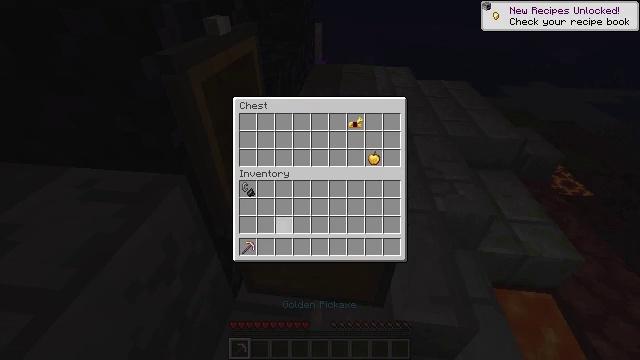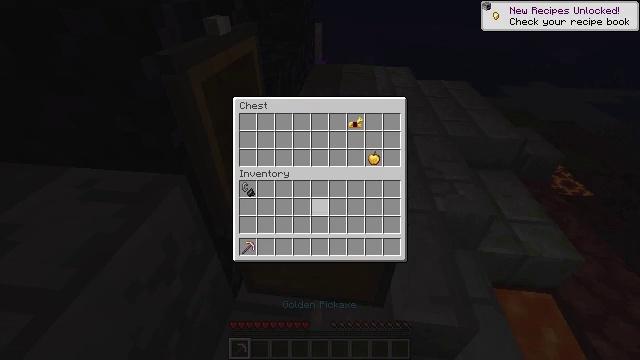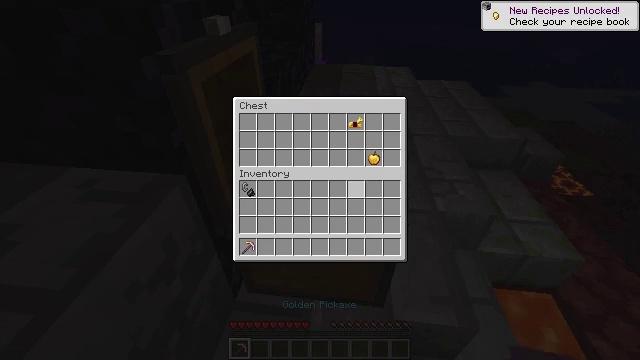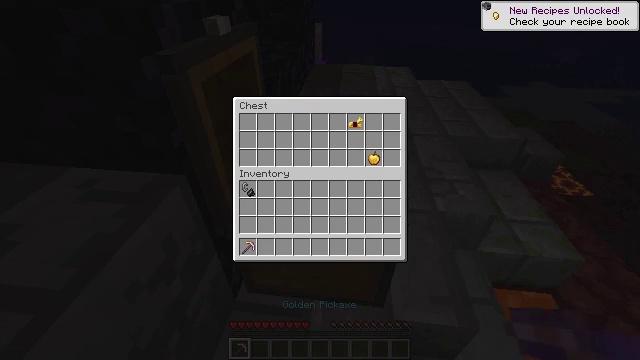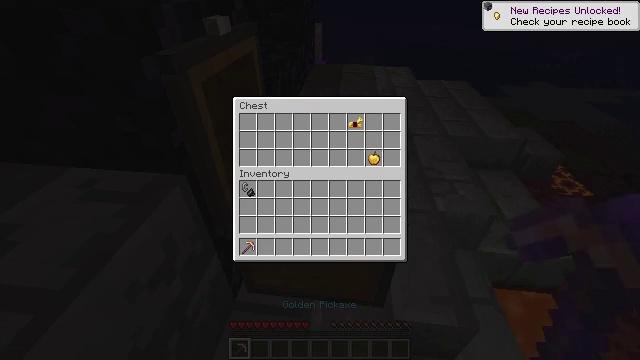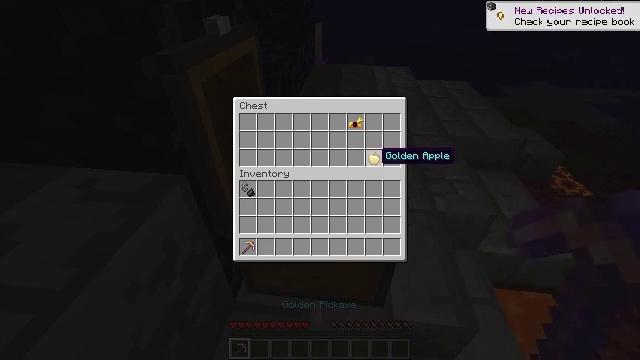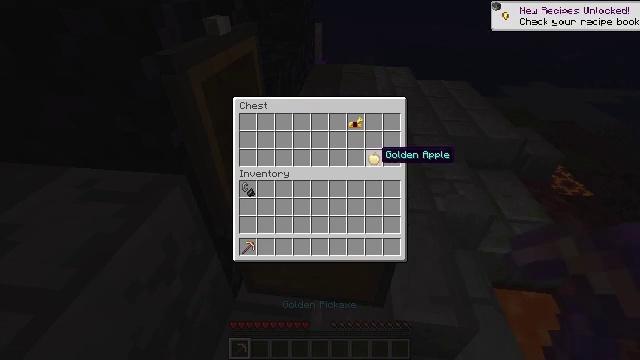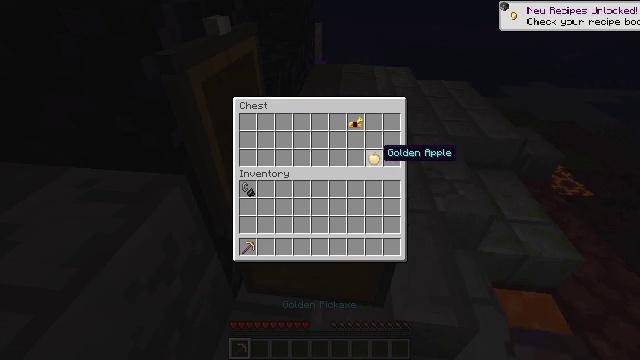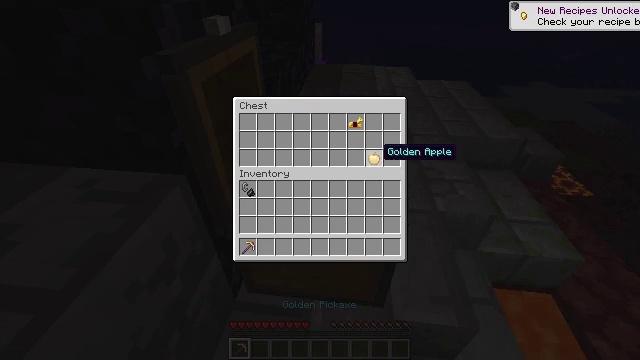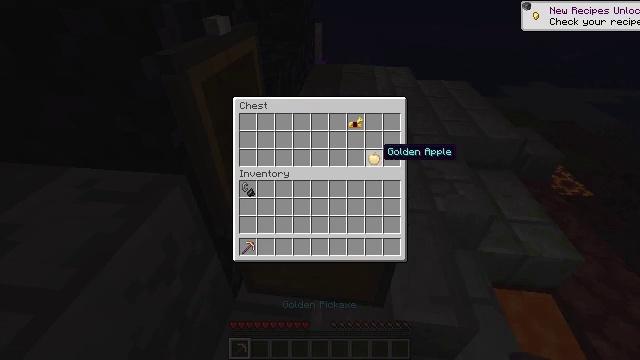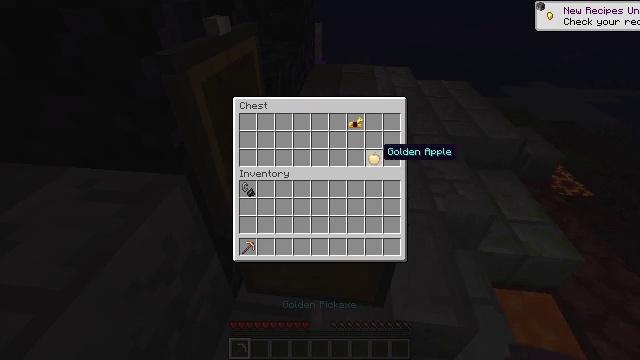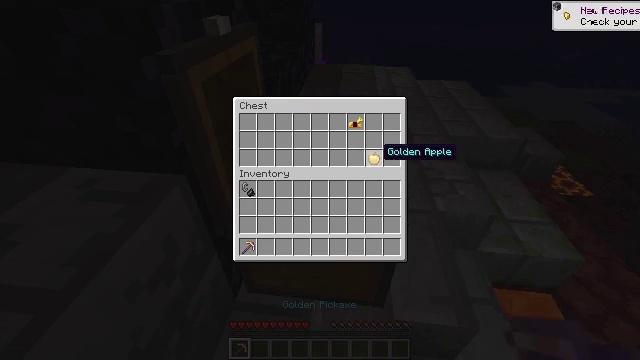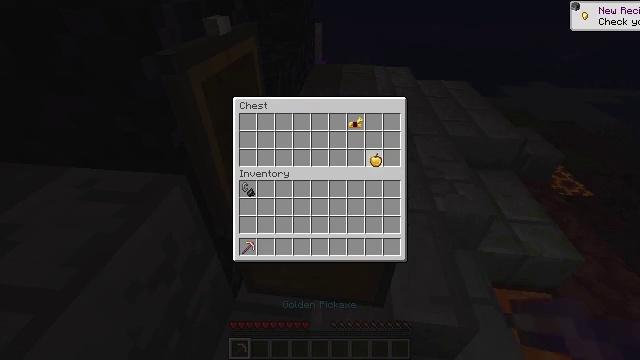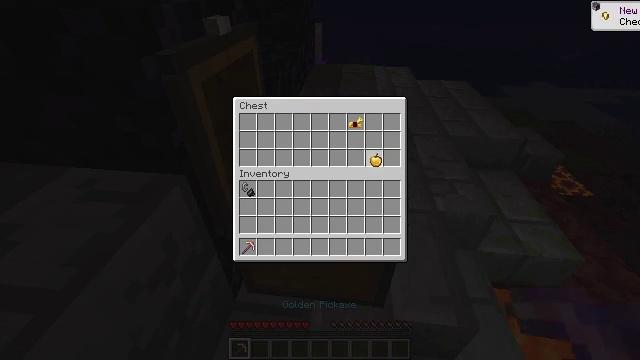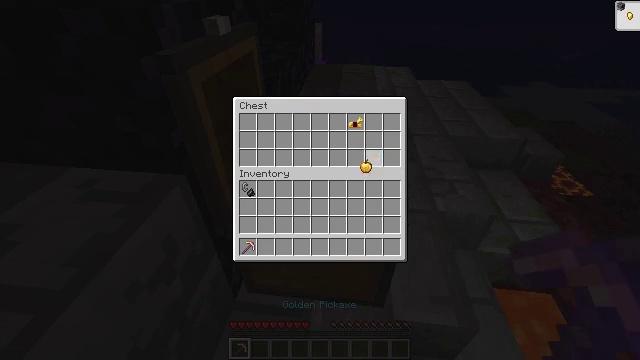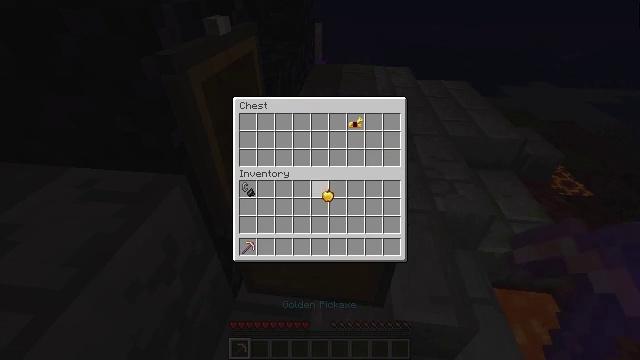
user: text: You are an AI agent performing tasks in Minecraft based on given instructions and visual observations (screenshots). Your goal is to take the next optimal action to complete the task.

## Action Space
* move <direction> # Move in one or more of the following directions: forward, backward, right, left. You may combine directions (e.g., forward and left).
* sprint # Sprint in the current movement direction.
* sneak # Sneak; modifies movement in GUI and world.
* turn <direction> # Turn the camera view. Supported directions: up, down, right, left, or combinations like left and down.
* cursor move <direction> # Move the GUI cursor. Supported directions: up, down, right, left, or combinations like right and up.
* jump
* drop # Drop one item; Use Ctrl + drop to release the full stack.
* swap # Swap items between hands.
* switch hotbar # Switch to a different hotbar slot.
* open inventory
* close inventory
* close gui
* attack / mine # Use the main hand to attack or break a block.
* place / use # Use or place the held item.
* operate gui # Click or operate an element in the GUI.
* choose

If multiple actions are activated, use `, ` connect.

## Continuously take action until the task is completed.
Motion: motion action
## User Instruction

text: Reclaim the chest into your inventory.
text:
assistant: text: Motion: cursor move right and up
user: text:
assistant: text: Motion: cursor move right and up
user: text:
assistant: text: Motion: cursor move right and up
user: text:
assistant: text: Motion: no_op
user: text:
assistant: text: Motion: no_op
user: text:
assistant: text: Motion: no_op
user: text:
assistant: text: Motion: no_op
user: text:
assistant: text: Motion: no_op
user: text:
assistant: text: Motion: no_op
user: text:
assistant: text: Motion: no_op
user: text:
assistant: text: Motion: no_op
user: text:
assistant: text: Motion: operate gui
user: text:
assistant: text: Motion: operate gui
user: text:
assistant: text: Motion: cursor move left
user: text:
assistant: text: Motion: cursor move left and down
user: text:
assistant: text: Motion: cursor move left and down
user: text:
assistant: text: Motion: no_op
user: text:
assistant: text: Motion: no_op
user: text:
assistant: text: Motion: no_op
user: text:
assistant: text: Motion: no_op
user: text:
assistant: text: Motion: no_op
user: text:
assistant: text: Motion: no_op
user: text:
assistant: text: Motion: no_op
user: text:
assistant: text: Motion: operate gui
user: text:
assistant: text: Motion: operate gui
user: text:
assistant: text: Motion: cursor move up
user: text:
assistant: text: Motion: cursor move right and up
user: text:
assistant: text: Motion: cursor move right and up
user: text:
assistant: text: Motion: cursor move right and up
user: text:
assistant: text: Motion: cursor move right and up